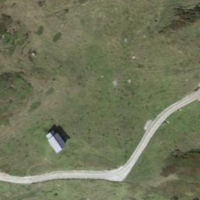
EUNIS habitat code: 26
Species observed at this site:
Marmota marmota
Orchis mascula
Sphaerophoria scripta
Monticola saxatilis
Pinguicula leptoceras